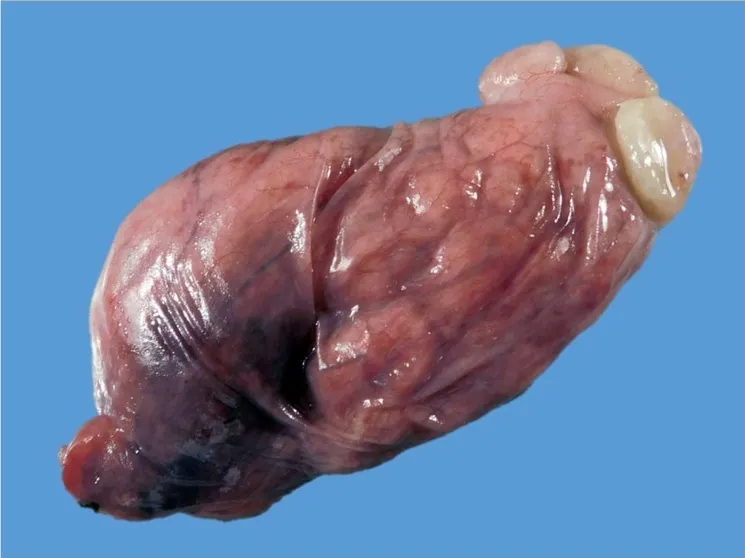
A macroscopic pathological image that shows a large (80 x 45 x 20 mm) smooth submucosal benign esophageal schwannoma.
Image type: pathology (h&e)